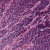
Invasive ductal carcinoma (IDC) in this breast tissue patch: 1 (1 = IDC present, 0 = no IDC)